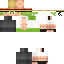
A male human skin with medium skin, wearing brown long hair dressed in a blue tshirt and black pants, featuring a closed mouth.